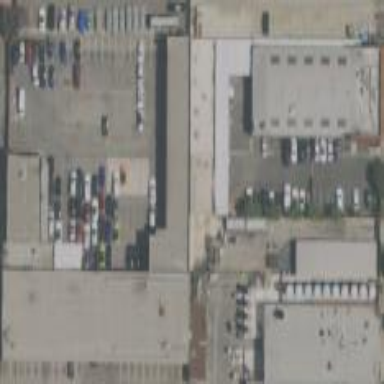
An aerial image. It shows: Industrial building.